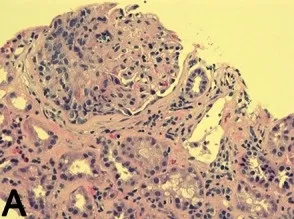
Renal biopsy histology demonstrating focal segmental proliferative and necrotizing glomerulonephritis. A: Glomerulus with segmental proliferation and crescent (hematoxylin-eosin stain, x200).
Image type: pathology (h&e)